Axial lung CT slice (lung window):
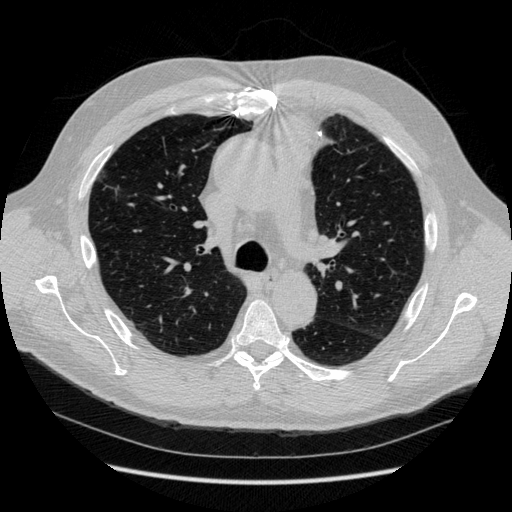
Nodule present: yes
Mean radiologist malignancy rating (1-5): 3